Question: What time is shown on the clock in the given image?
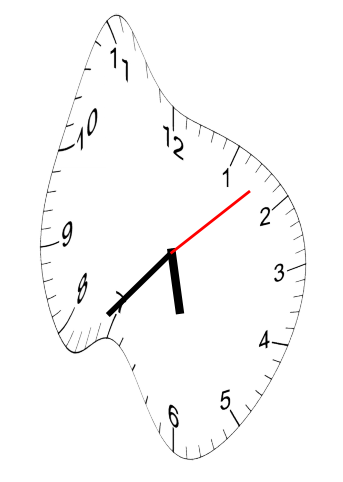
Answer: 05:37:08